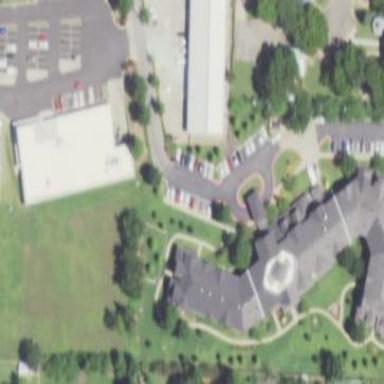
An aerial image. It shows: Building.